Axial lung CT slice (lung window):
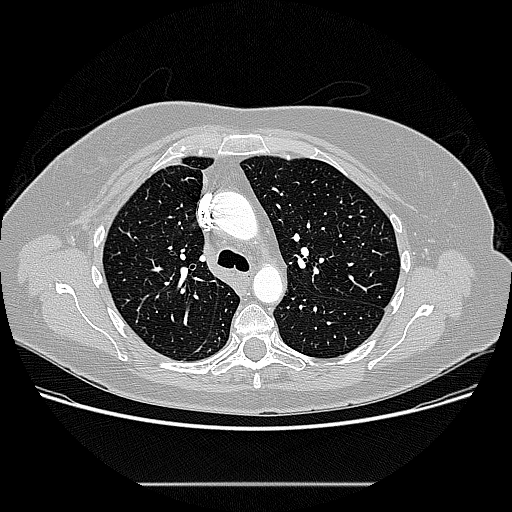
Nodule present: no